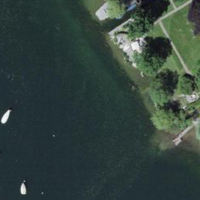
EUNIS habitat code: 14
Species observed at this site:
Tachybaptus ruficollis
Corvus corone
Podiceps cristatus
Melanitta nigra
Cyanistes caeruleus
Fulica atra
Alcedo atthis
Anas platyrhynchos
Sturnus vulgaris
Aythya ferina
Aythya fuligula
Bucephala clangula
Passer domesticus
Coloeus monedula
Passer montanus
Turdus merula
Chroicocephalus ridibundus
Phalacrocorax carbo
Gavia stellata
Gallinula chloropus
Cygnus olor
Larus michahellis
Mareca strepera
Parus major
Erithacus rubecula
Turdus pilaris
Pica pica
Sitta europaea
Picus viridis